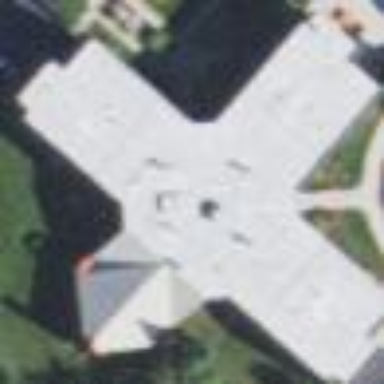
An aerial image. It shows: Beautiful church building.